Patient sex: M
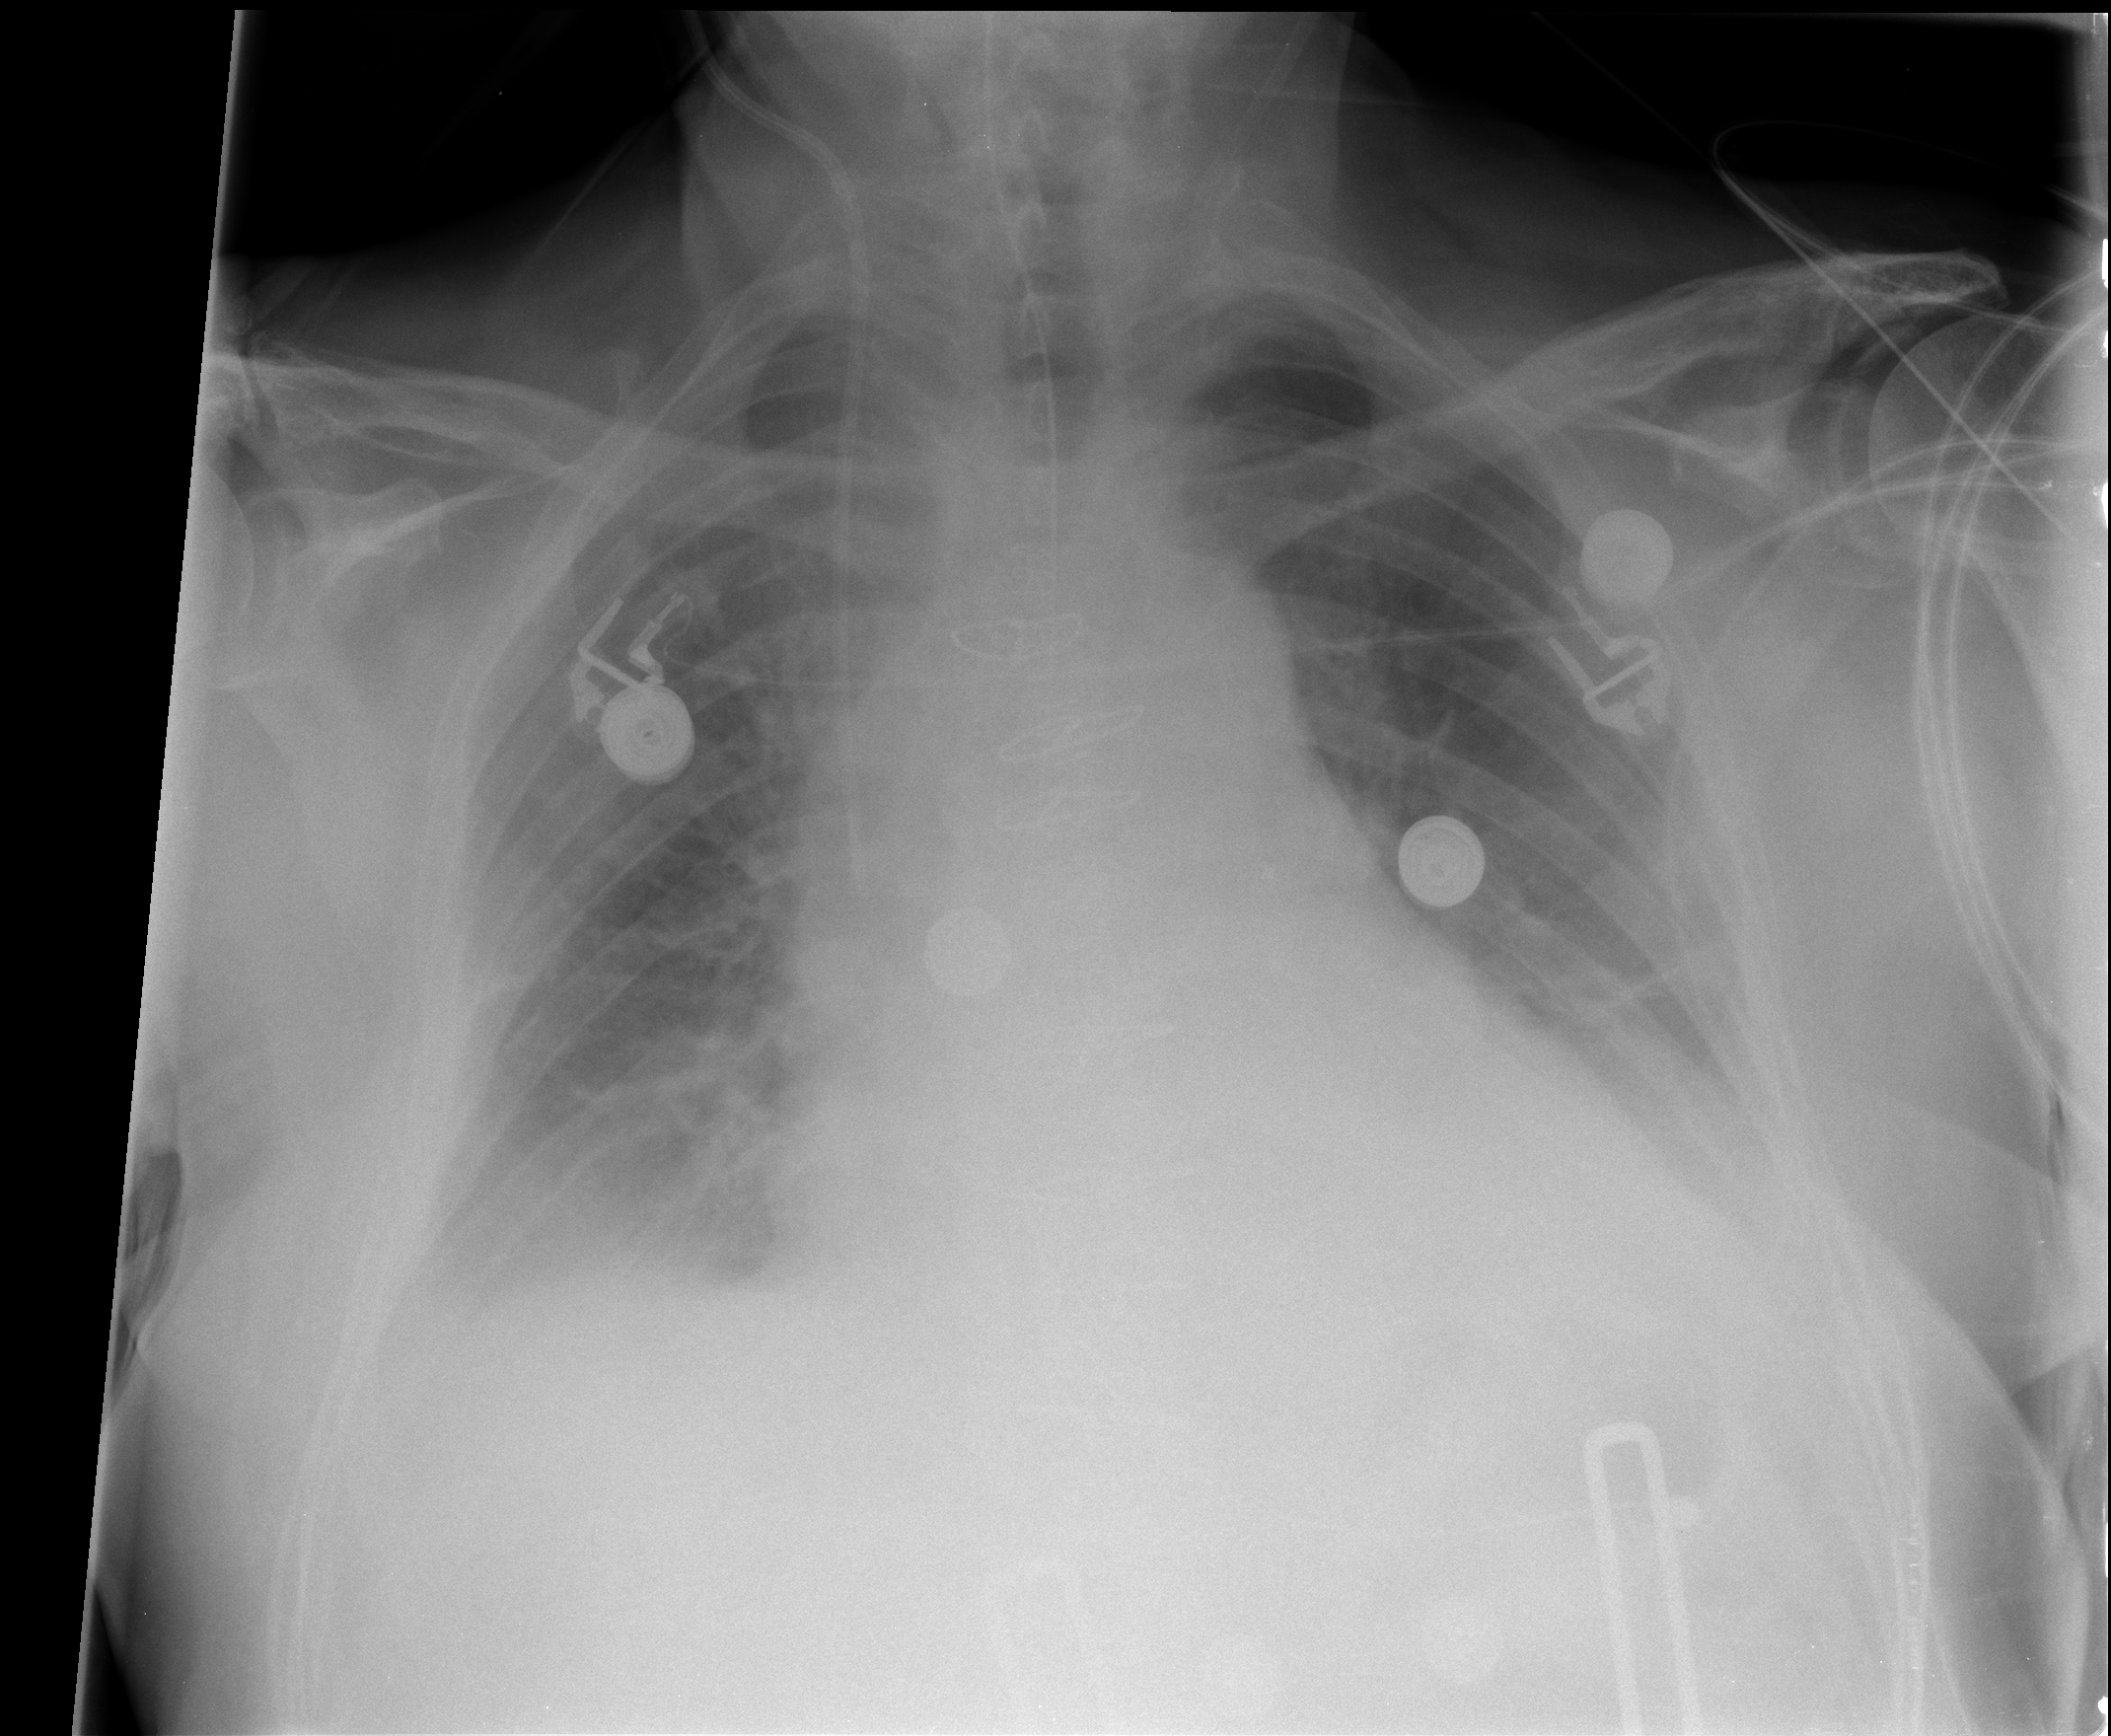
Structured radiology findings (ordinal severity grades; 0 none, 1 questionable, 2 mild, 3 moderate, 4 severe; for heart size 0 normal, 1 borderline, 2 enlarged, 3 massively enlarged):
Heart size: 2
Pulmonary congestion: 2
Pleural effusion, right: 2
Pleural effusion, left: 2
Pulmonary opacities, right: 0
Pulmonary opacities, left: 0
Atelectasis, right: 2
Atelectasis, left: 1